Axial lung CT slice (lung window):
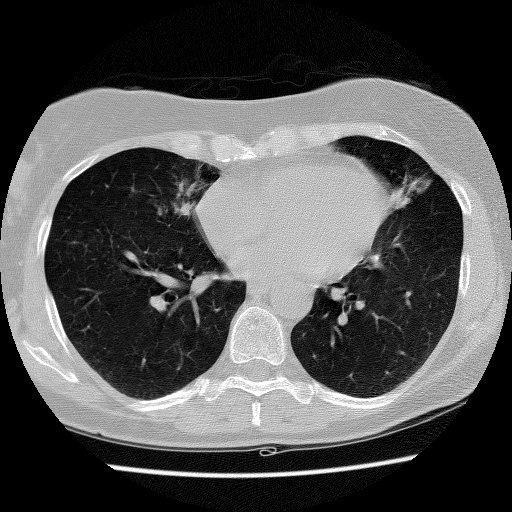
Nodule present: no